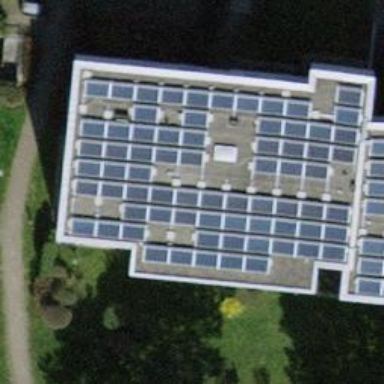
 consisting of solar photovoltaic panels."